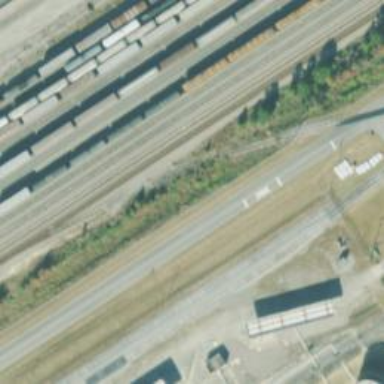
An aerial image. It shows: Railway level crossing.